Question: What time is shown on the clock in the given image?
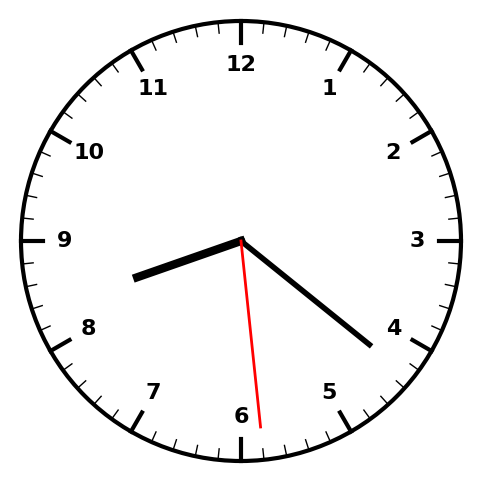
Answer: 08:21:29